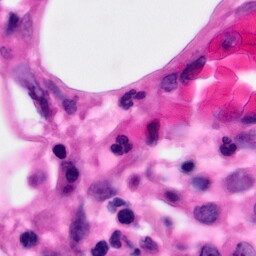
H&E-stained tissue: Pancreatic